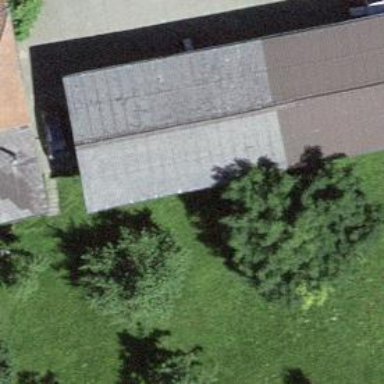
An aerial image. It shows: Shed building.